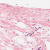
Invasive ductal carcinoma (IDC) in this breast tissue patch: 0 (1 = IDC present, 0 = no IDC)